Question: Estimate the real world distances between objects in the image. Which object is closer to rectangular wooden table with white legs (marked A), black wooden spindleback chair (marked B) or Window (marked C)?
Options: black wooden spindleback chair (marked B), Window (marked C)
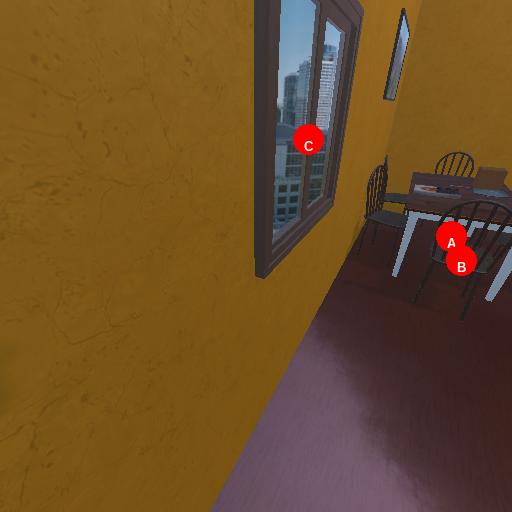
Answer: black wooden spindleback chair (marked B)